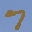
Label: 7